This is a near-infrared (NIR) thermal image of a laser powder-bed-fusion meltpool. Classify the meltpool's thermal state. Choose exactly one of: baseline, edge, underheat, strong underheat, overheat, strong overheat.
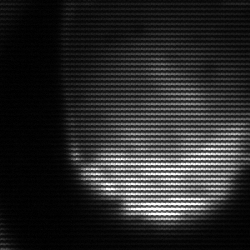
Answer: edge